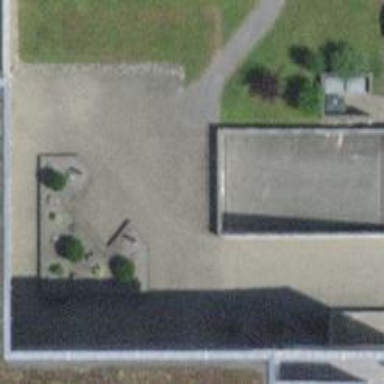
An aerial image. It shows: Parking entrance.